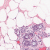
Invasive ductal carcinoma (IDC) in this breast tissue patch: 0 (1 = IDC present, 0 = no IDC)